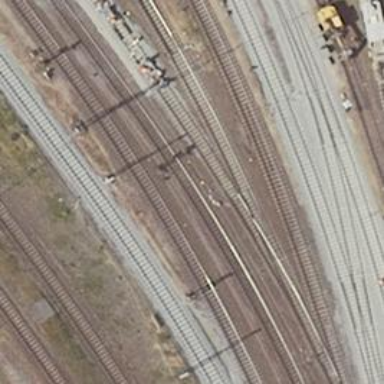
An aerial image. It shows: Railway signal.